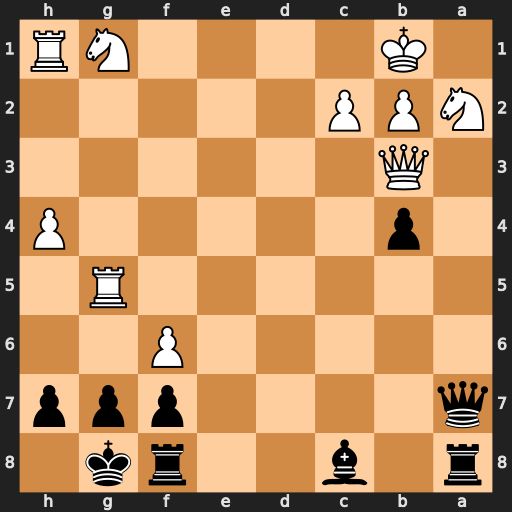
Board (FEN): r1b2rk1/q4ppp/5P2/6R1/1p5P/1Q6/NPP5/1K4NR
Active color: b
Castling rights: -
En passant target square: -
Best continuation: g6 Re5 Bb7 Nf3 Bxf3